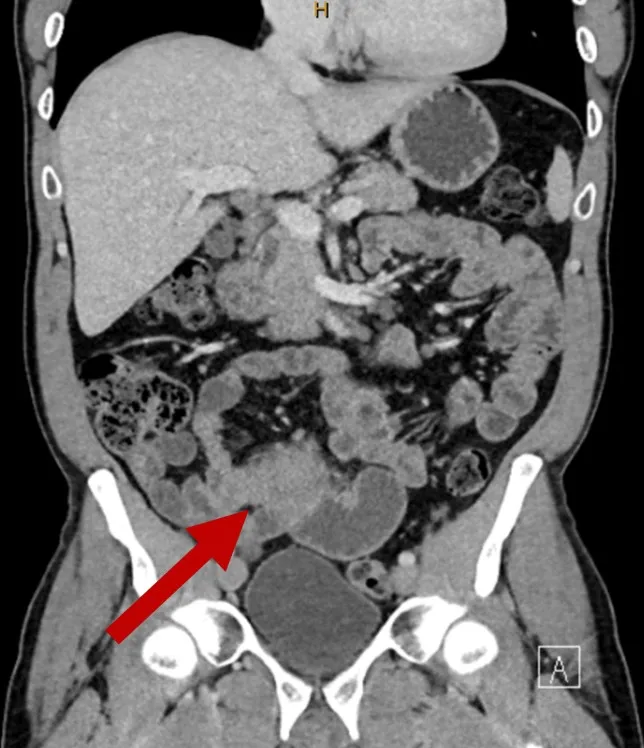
CT of the abdomen and pelvis with the red arrow demonstrating soft tissue mass extending into the mesentery with segmental thickening and high-grade stenosis of the mid and distal ileum, along with associated mesenteric lymphadenopathy and partial small bowel obstruction.
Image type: radiology (ct)